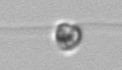
Label: flagellate